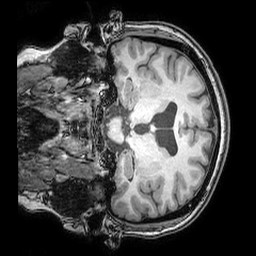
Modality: T1w
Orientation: coronal
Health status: ill
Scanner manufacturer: philips
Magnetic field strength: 3 T
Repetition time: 0.007 s
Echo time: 0.0035 s